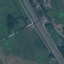
Land use / land cover: Highway